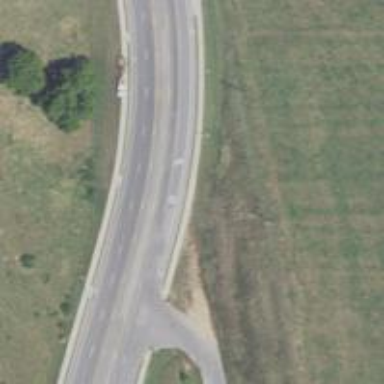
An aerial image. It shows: Secondary road with asphalt surface.